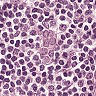
Metastatic tissue present: yes